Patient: sex M, age 32
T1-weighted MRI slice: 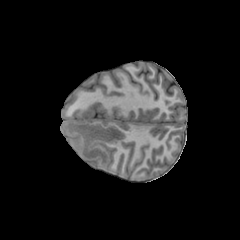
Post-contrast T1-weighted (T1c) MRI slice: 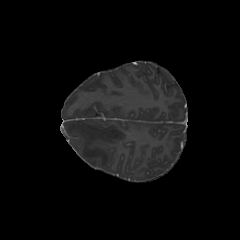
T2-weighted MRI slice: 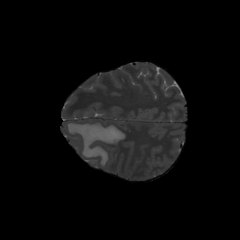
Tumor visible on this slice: yes
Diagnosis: Glioblastoma, IDH-wildtype
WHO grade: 4